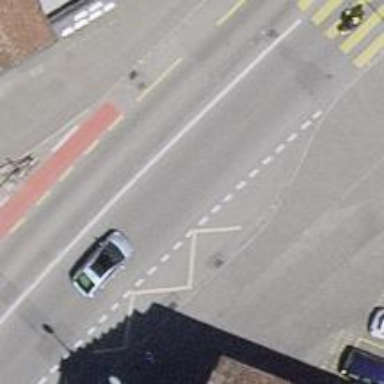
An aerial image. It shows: Secondary road with lane designated for cycling on the left side. The road surface is asphalt.